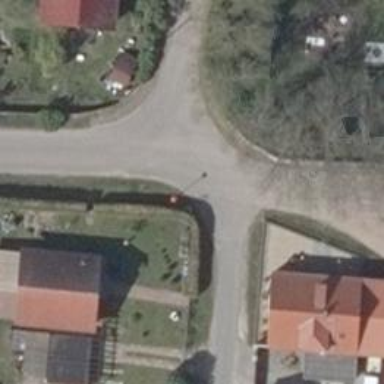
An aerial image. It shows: Residential road.